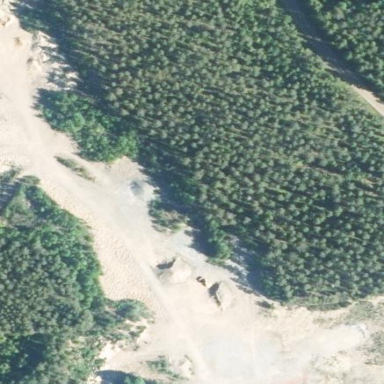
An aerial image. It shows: Sand quarry.